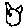
Label: cat